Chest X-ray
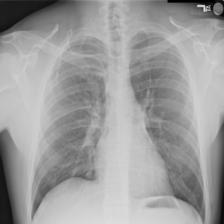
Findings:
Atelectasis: negative
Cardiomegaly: negative
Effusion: negative
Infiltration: negative
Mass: negative
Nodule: negative
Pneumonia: negative
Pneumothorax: negative
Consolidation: negative
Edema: negative
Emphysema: negative
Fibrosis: negative
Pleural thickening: negative
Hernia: negative